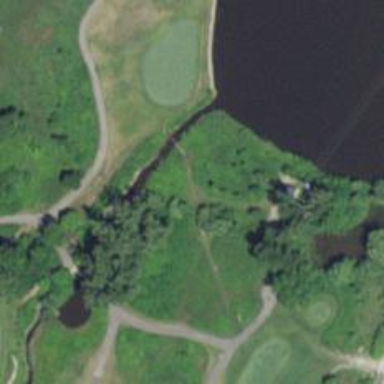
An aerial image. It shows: Service road designated as golf cart path.